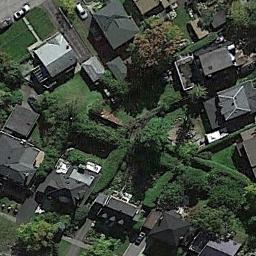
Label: medium_residential